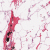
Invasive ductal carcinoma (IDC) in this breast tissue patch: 0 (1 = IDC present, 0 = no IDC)